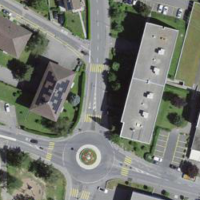
EUNIS habitat code: 54
Species observed at this site:
Bellis perennis